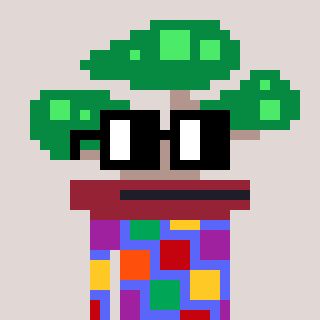
a pixel art character with square black glasses, a bonsai-shaped head and a purple-colored body on a warm background